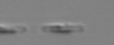
Label: Skeletonema